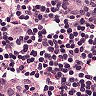
Metastatic tissue present: no